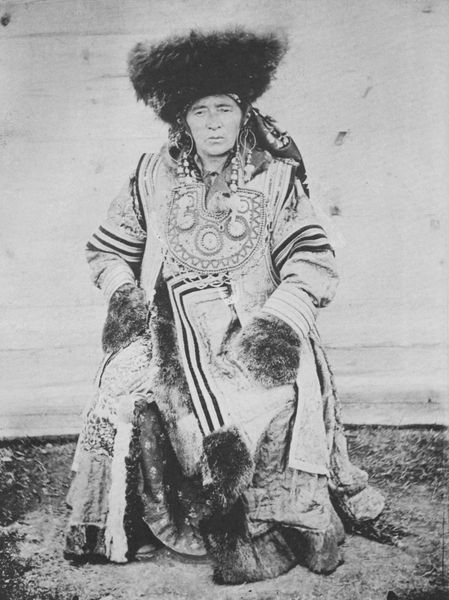
Titel: Die Katschin, ein türkischsprechender Volksstamm: Die Heiratsvermittlerin
Künstler: Russischer Photograph
Standort: Paris
Institution: Société de Géographie Française
Schlagwörter: mann, weiß, sitzen, grau, hut, schmuck, schwarz, mütze, wand, gesicht, kragen, pelz, ärmel, portrait, mantel, ohrringe, fell, russland, streifen, foto, photographie, schwarz weiß, tracht, china, pelzhut, pelzmütze, pelzkappe, russe, tradition, indianer, chinese, mittelasien, asiatin, buriatin, butiate, uhreingeborener